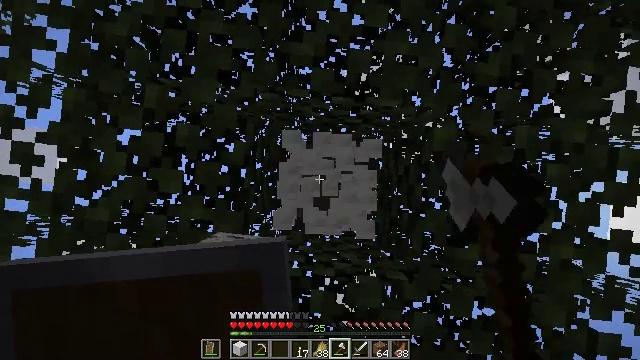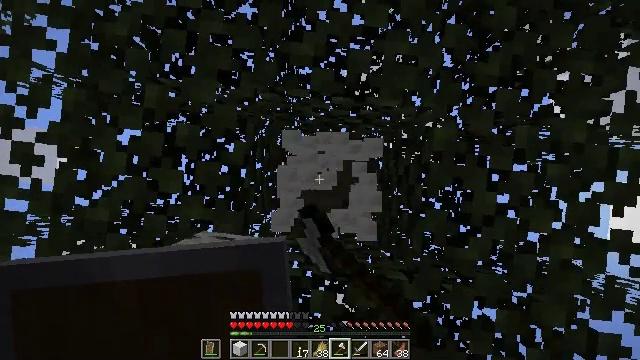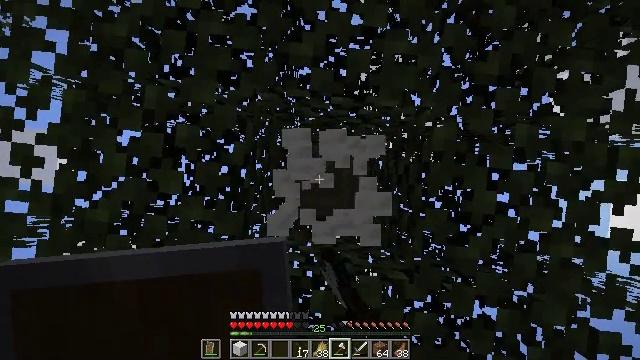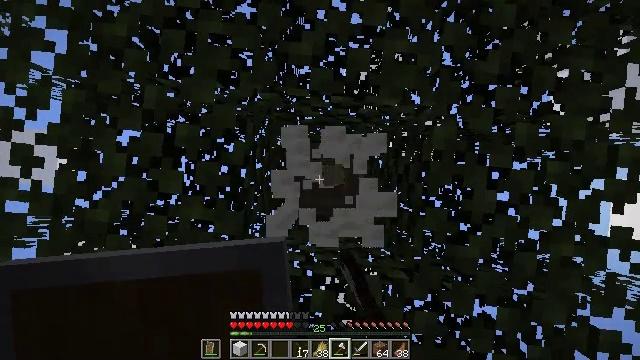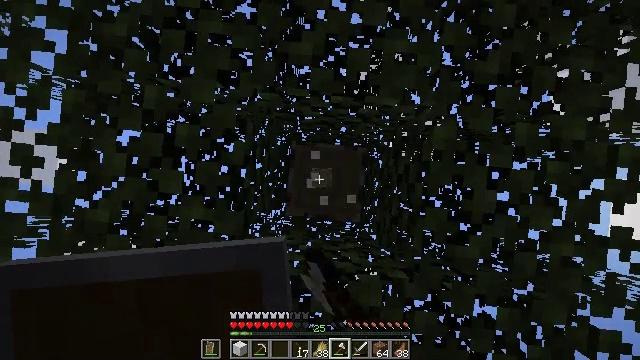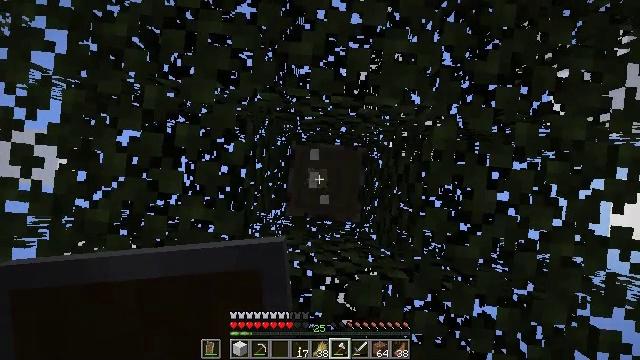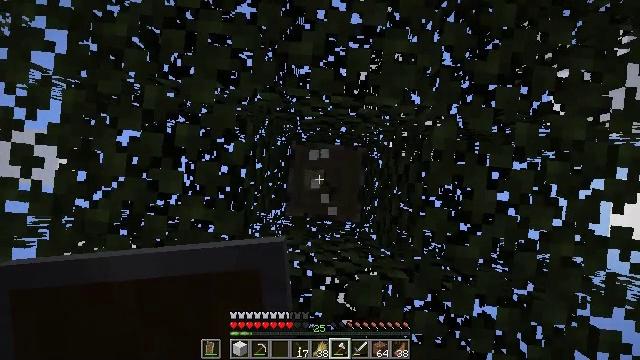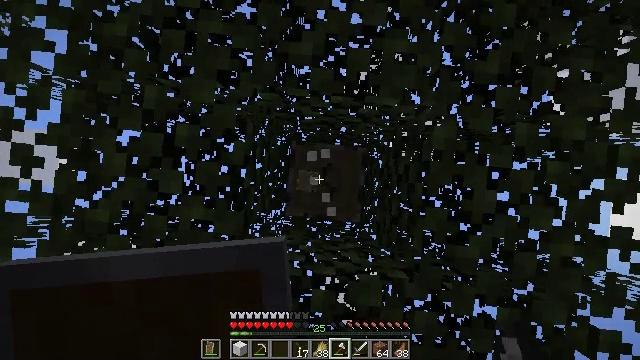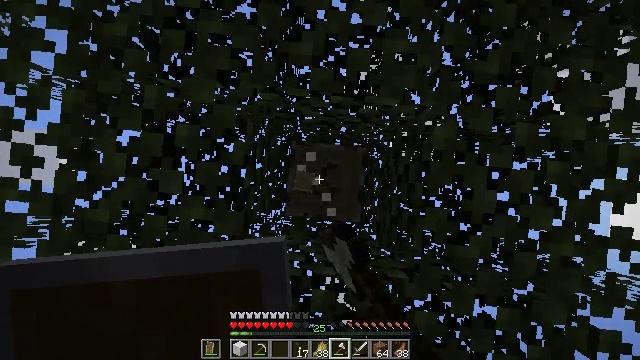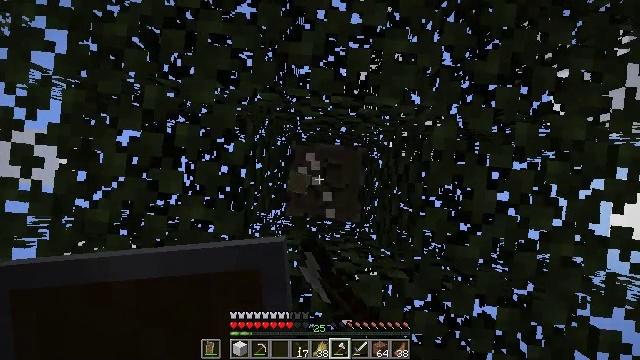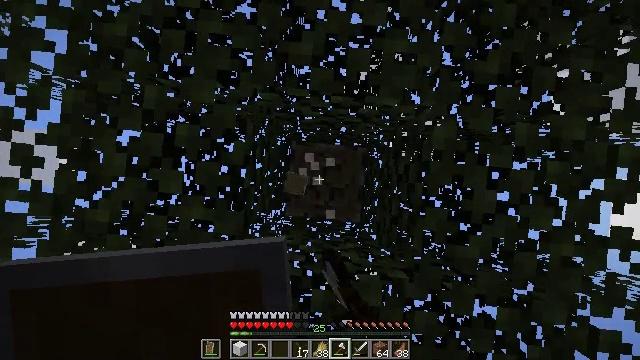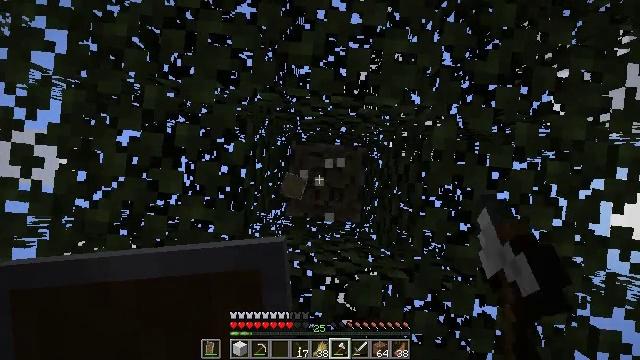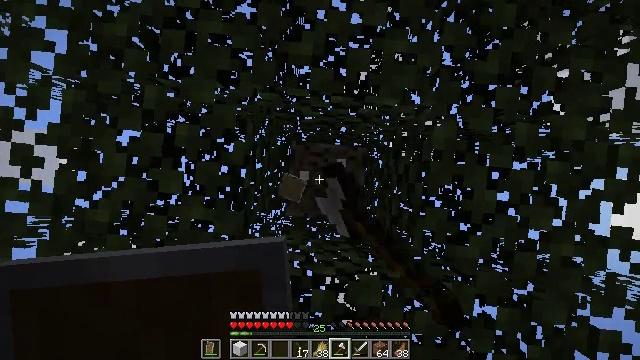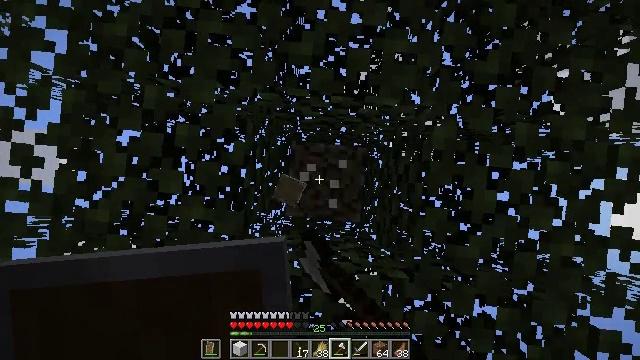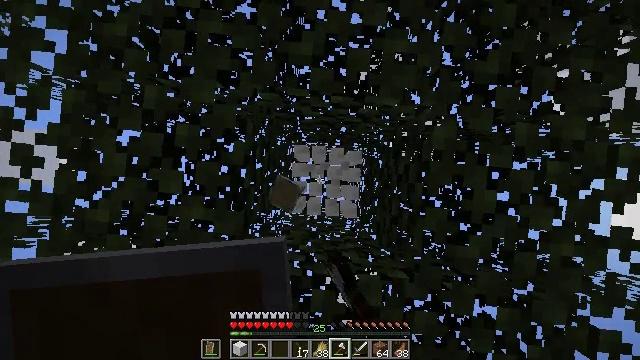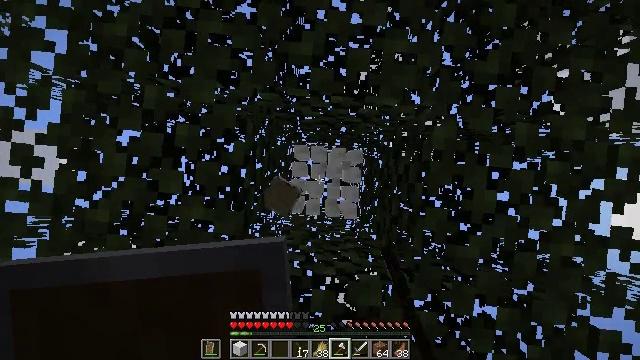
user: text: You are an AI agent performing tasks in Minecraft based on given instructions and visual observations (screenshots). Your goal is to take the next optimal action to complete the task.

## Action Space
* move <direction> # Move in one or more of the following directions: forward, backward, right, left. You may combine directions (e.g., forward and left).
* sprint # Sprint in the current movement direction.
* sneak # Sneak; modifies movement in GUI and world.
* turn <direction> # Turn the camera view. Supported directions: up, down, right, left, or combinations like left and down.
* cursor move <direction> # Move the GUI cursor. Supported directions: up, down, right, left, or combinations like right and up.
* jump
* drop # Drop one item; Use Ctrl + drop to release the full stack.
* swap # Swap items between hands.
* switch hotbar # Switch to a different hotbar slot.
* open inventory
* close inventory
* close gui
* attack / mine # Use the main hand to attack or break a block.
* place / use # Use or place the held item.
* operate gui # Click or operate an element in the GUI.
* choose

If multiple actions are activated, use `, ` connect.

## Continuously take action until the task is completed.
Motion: motion action
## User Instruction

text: Mine the birch log from the tree.
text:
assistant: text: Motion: attack / mine
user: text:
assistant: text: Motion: attack / mine
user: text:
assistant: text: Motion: attack / mine
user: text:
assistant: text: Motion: attack / mine
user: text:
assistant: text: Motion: attack / mine
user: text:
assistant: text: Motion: attack / mine
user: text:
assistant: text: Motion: attack / mine
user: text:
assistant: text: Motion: attack / mine
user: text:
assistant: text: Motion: attack / mine
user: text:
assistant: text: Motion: attack / mine
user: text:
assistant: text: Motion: attack / mine
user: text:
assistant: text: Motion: attack / mine
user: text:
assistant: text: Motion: attack / mine
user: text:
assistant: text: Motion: attack / mine
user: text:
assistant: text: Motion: attack / mine
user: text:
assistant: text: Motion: attack / mine
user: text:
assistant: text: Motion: attack / mine
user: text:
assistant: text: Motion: attack / mine
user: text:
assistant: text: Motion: attack / mine